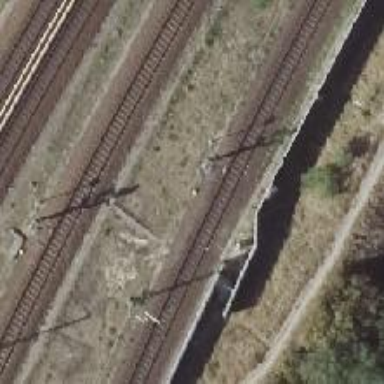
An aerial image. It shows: Railway signal.